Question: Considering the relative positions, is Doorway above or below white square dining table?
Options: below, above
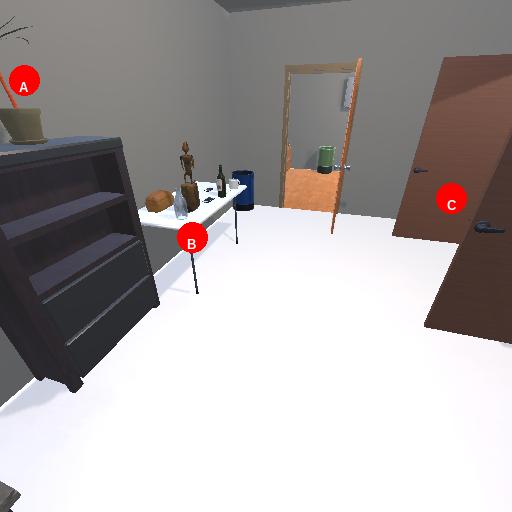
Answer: below